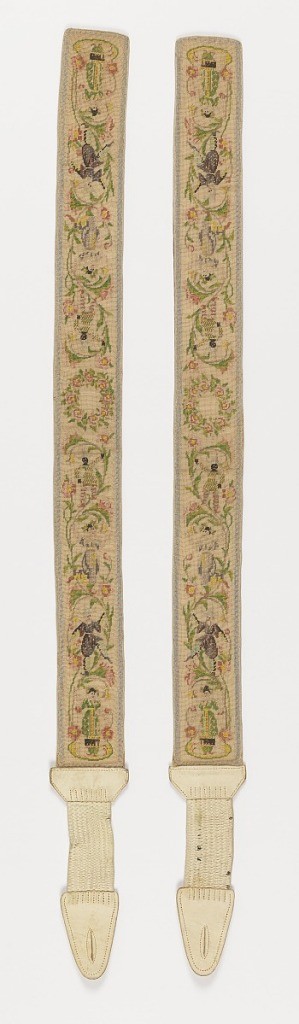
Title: Suspender
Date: early 19th century
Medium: silk, leather Technique: counted stitch embroidery
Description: Pair of suspenders of heavy silk mesh. Embroidered in colored silks in a vine design with small Chinese figures. Lined with magenta and white plaid taffeta. White leather straps and points to fashion to trousers.